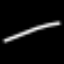
Label: line